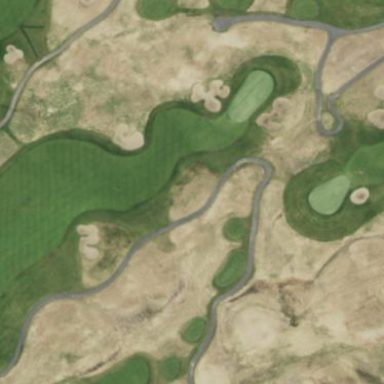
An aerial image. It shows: Rough area on grassy golf course.